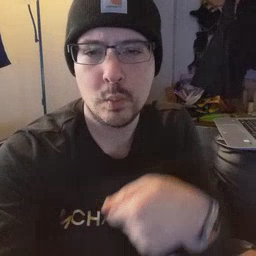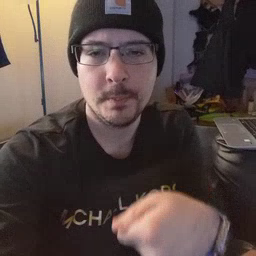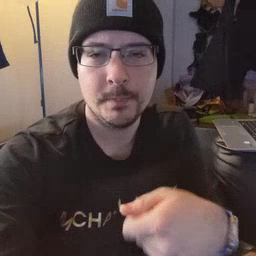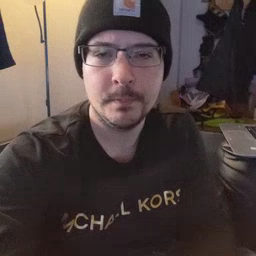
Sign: vacuum